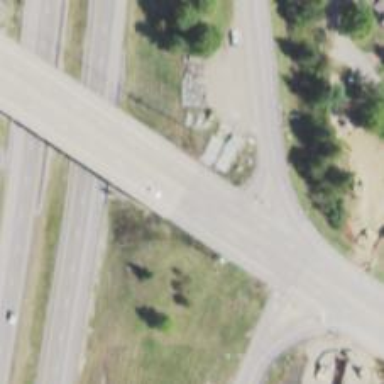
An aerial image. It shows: Tertiary road with bridge.